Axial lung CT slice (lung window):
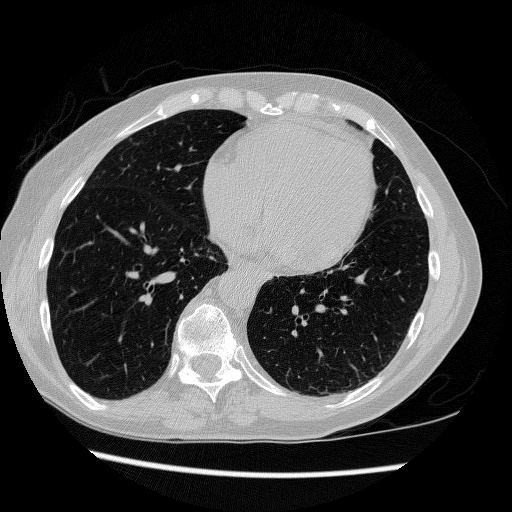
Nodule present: no